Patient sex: F
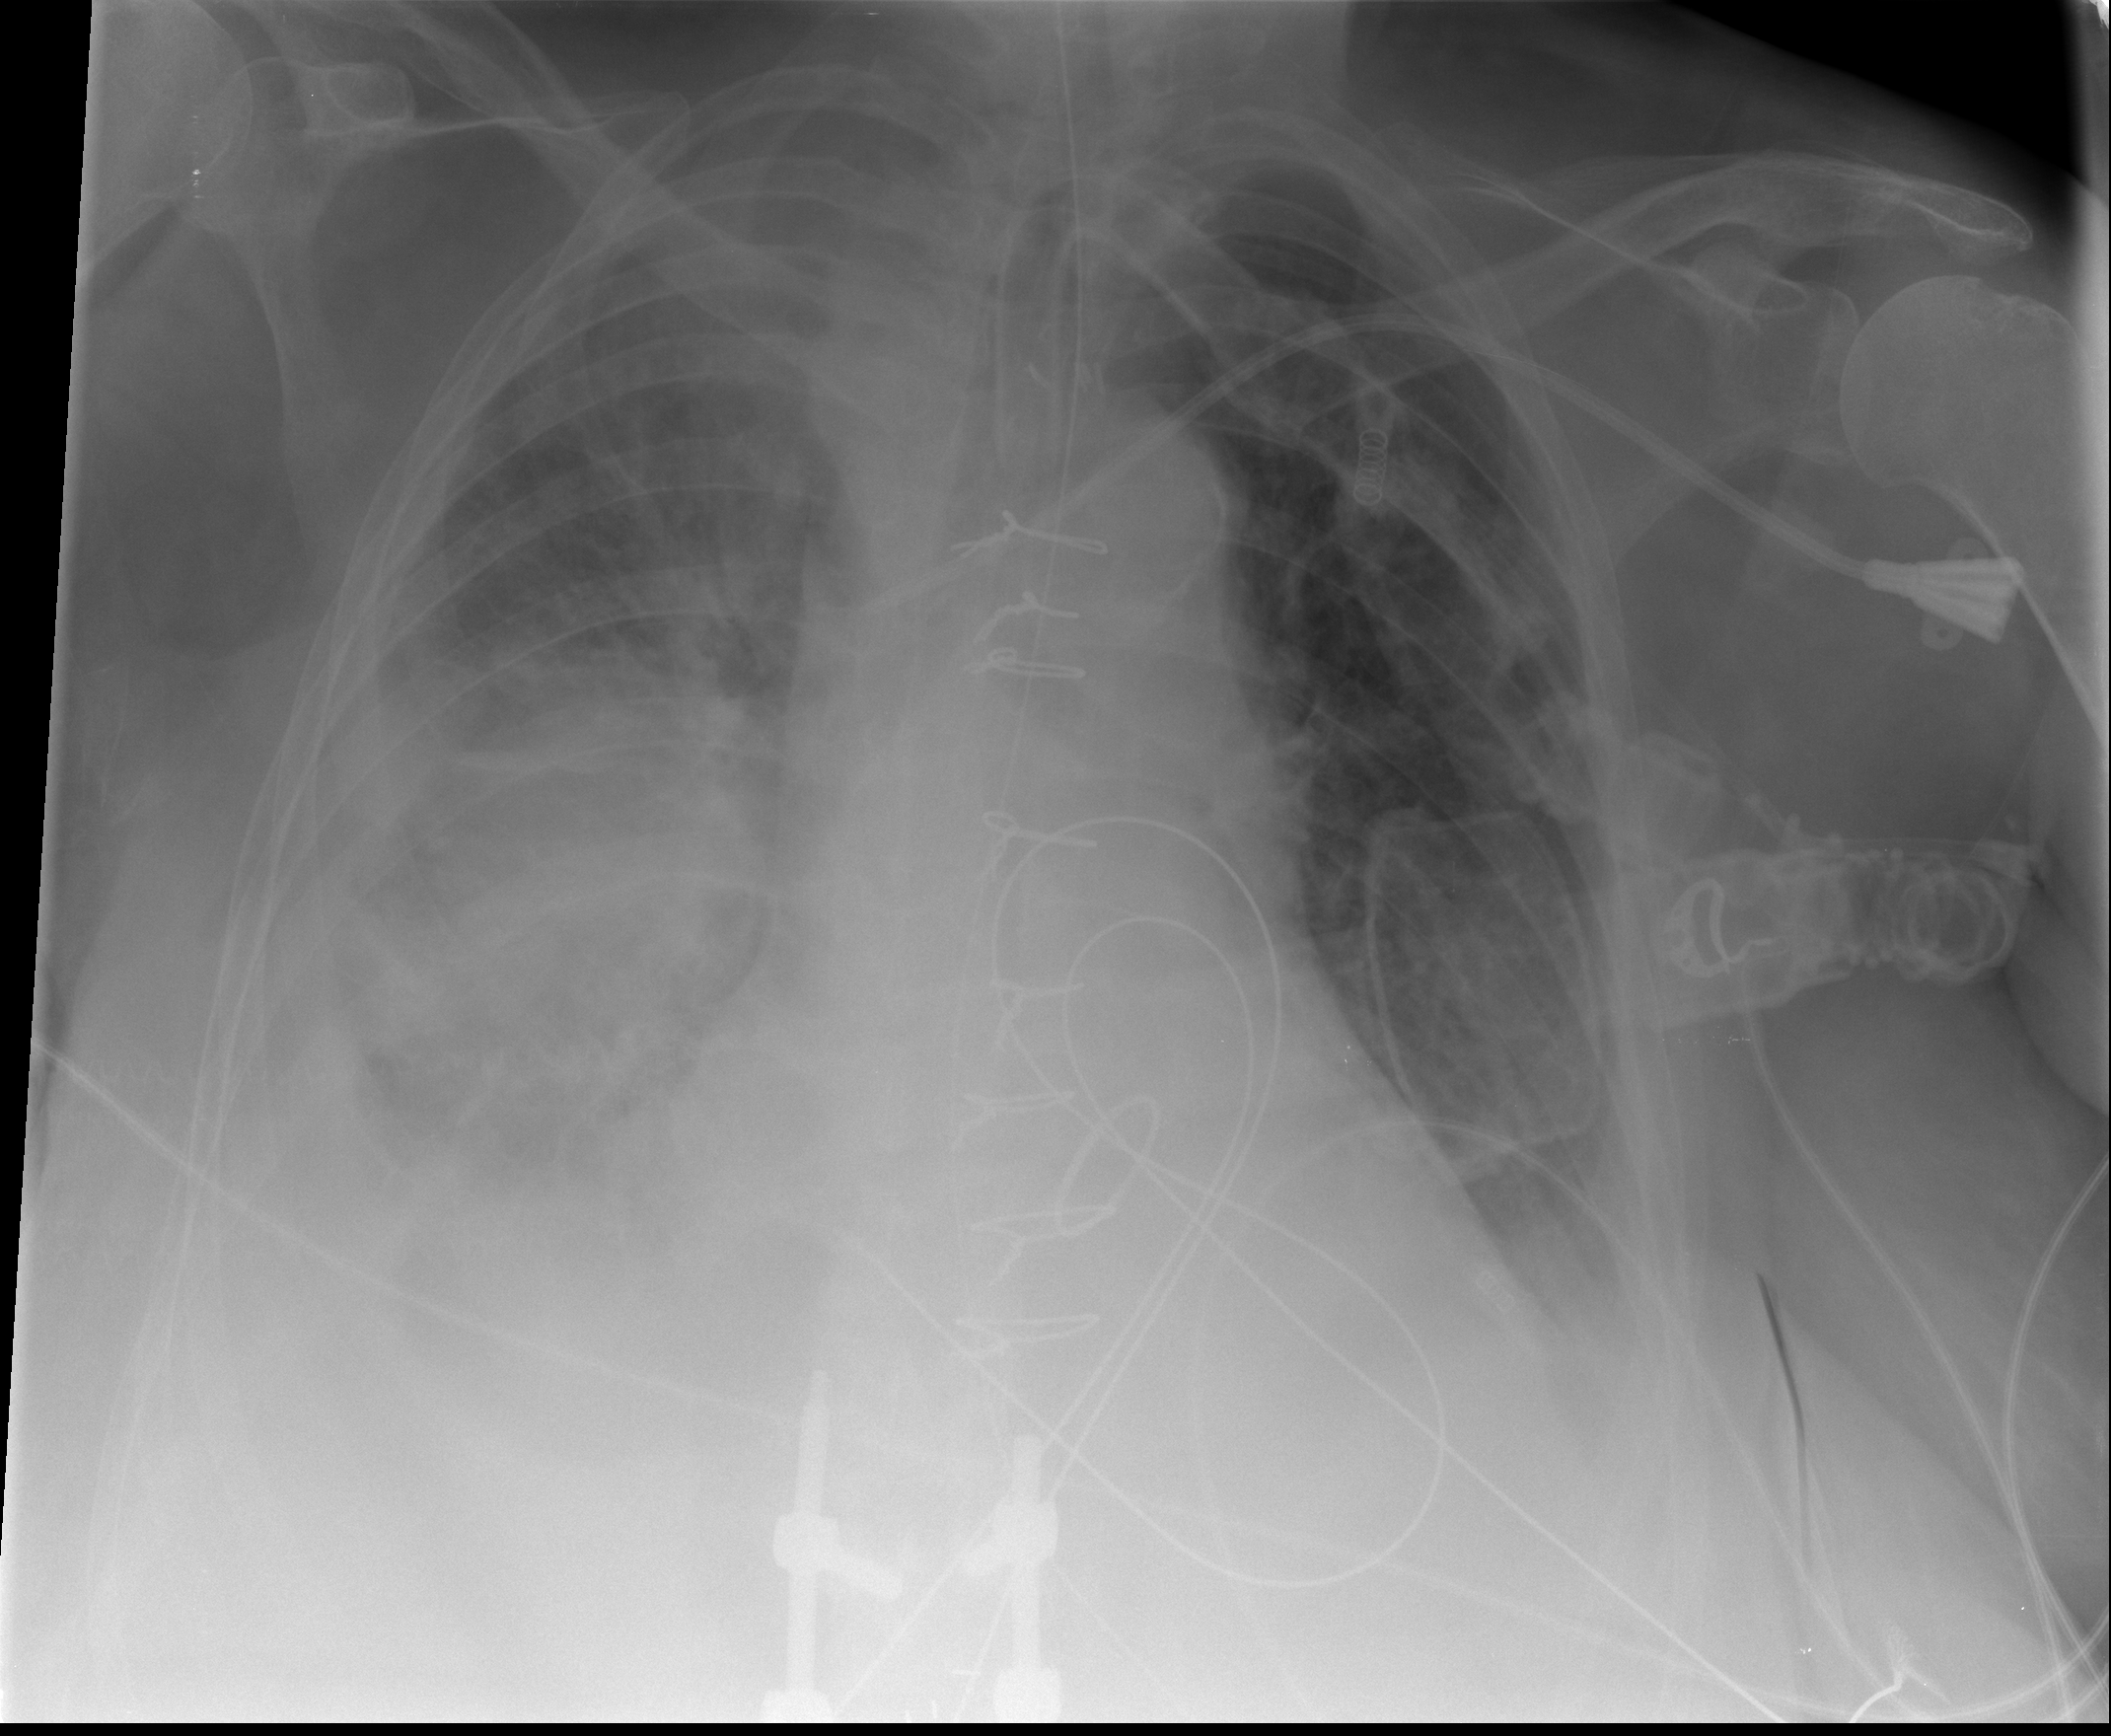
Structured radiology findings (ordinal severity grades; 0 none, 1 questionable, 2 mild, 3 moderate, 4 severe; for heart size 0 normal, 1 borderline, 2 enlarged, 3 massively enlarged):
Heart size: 2
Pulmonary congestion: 0
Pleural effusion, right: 3
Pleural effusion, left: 2
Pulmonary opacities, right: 3
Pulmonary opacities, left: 0
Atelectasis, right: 3
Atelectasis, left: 2